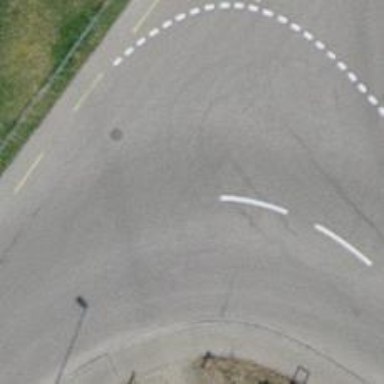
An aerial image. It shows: Unclassified road with asphalt surface. There is lane for cyclists on the left.